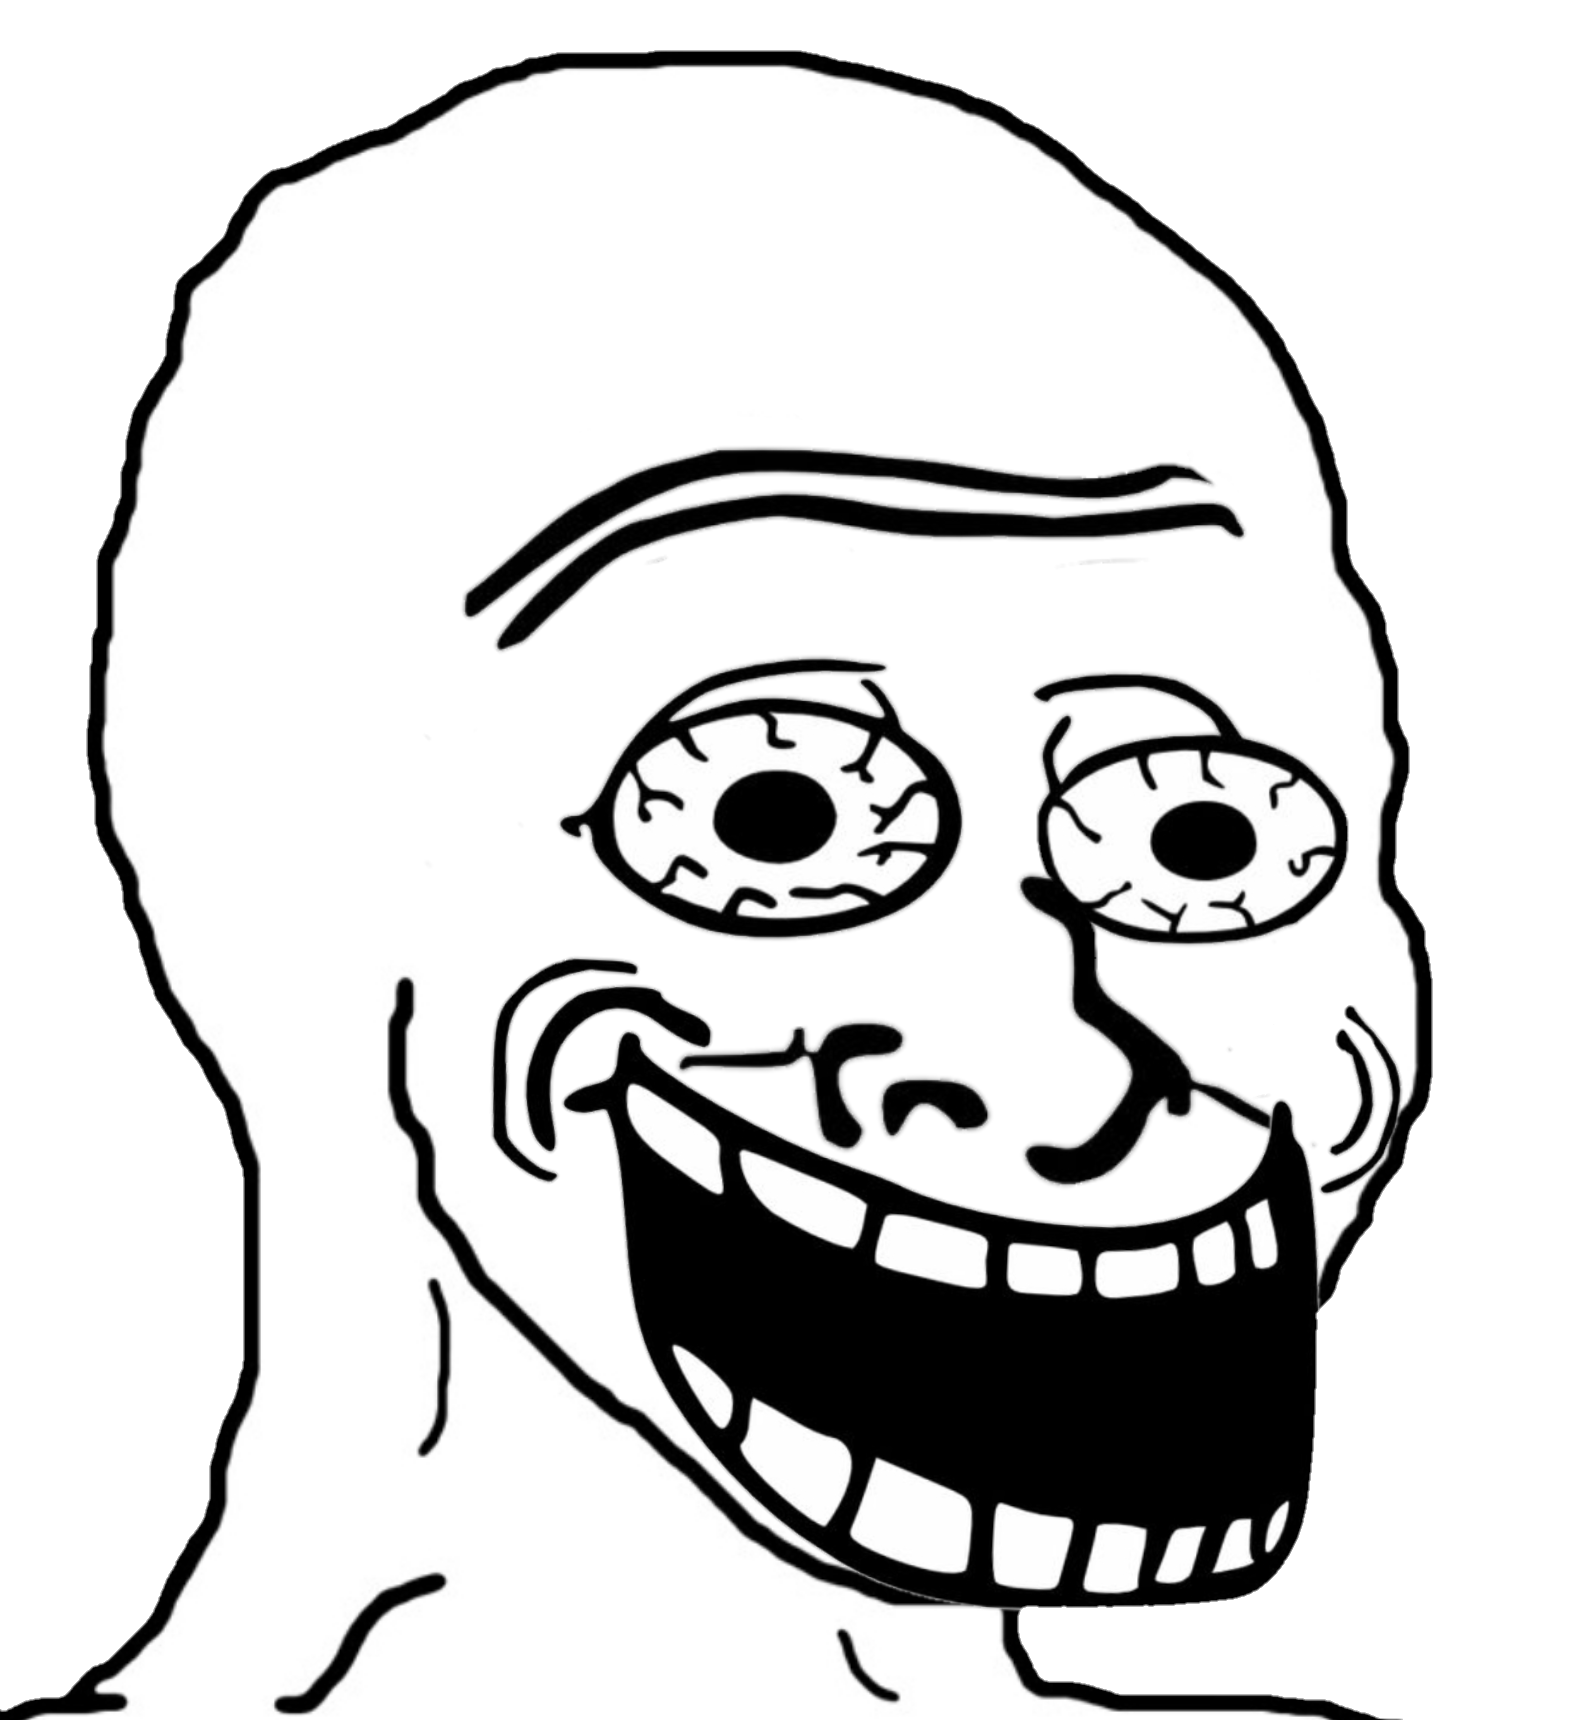
Label: 5_Bloomer